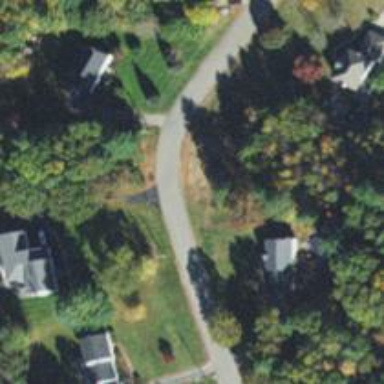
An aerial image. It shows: Residential road.